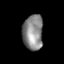
Tissue: skin
Cell type: Endothelial cells
Senescence score: 0.7171
Nuclear area (px): 699
Mean DAPI intensity: 136.757